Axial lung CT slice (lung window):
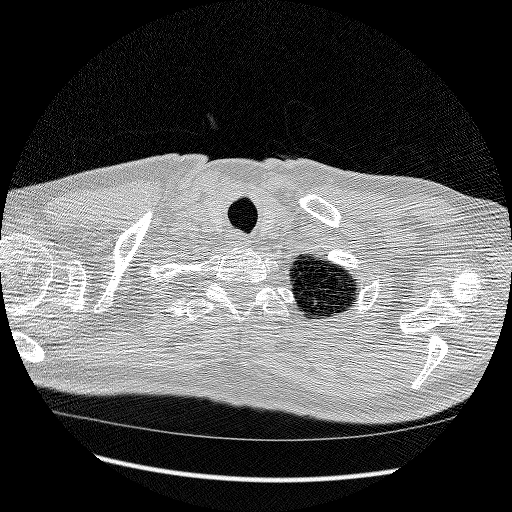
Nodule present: no